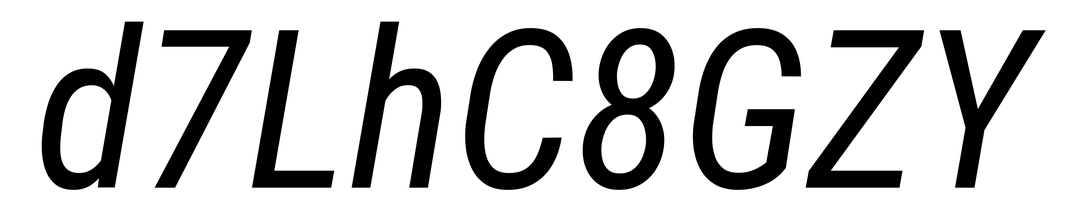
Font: Roboto-Italic_Condensed_Italic